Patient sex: M
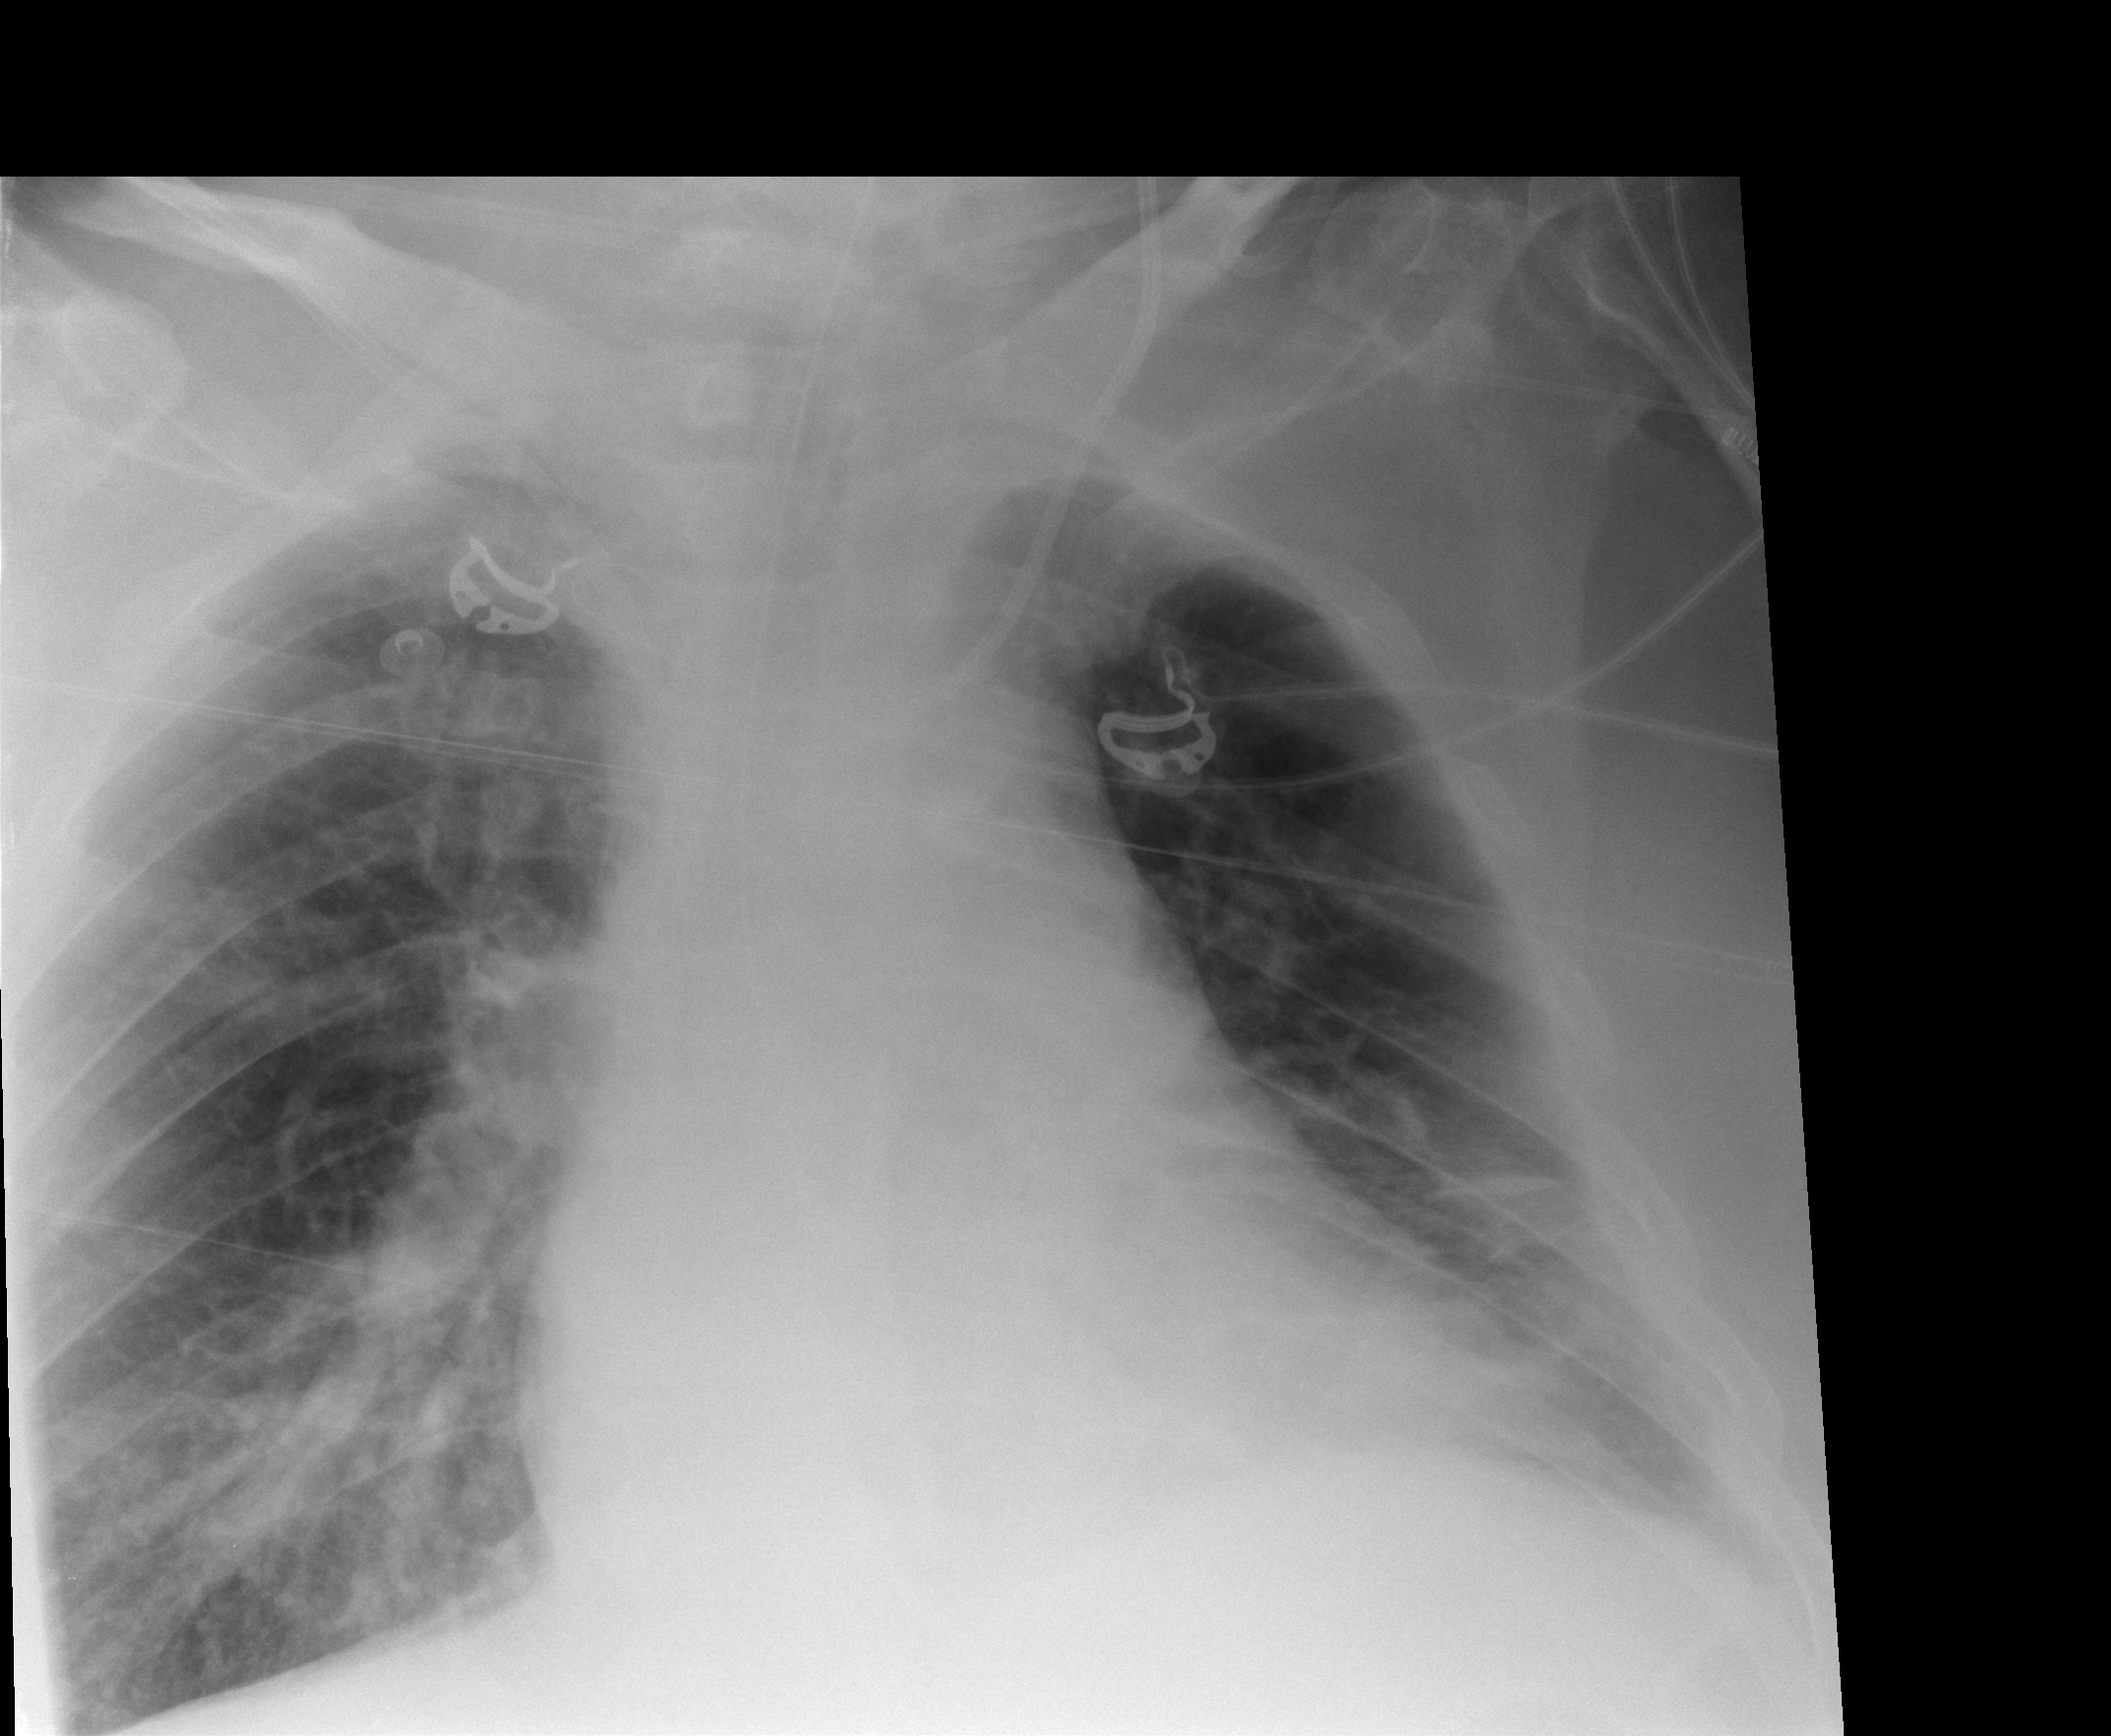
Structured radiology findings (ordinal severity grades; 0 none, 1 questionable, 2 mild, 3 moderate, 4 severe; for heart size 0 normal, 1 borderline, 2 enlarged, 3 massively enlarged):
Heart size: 2
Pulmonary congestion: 2
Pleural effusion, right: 0
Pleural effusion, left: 2
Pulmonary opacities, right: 1
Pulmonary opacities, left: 0
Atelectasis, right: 1
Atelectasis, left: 2